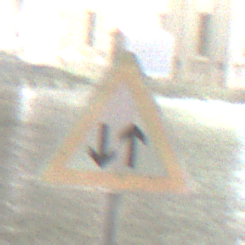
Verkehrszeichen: Gegenverkehr
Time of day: Night
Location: Outdoor (Urban)
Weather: PartlyCloudy
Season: NotSpecified
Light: Artificial